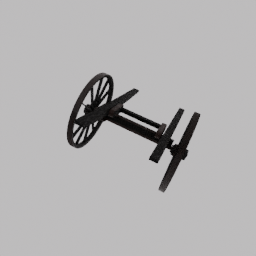
Label: mechanical